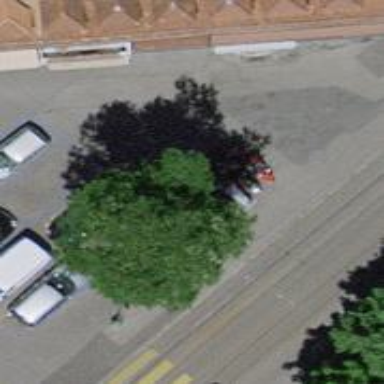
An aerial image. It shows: Motorcycle parking area.